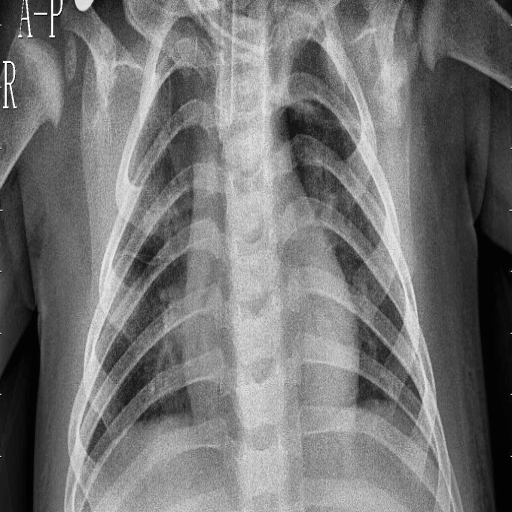
Finding: PNEUMONIA